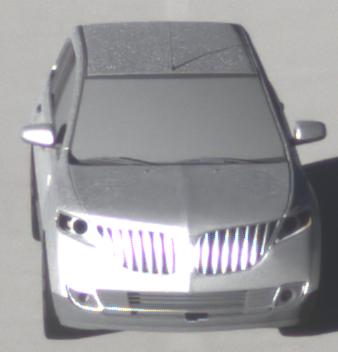
Make: Lincoln
Model: MKX
Detailed model: Gen. 1 CD3
Model produced from: 2010
Model produced until: 2015
Doors: 5
Color: white
Road condition: dry road
Daytime: sunrise or sunset
Contrast: high contrast